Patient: sex M, age 47
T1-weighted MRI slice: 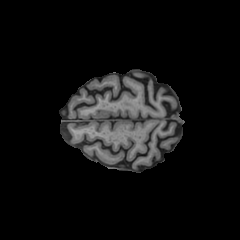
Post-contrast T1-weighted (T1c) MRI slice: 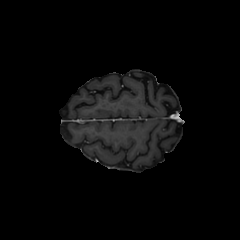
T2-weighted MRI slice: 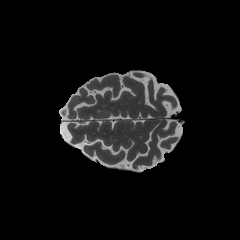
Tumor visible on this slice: no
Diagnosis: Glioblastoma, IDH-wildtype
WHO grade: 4